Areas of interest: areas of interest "Shopping Mall"
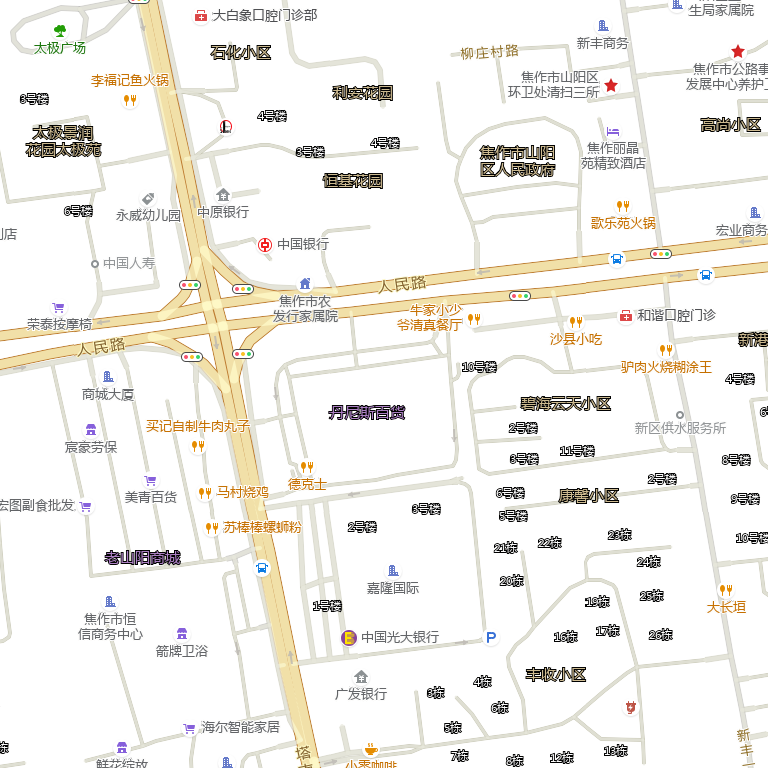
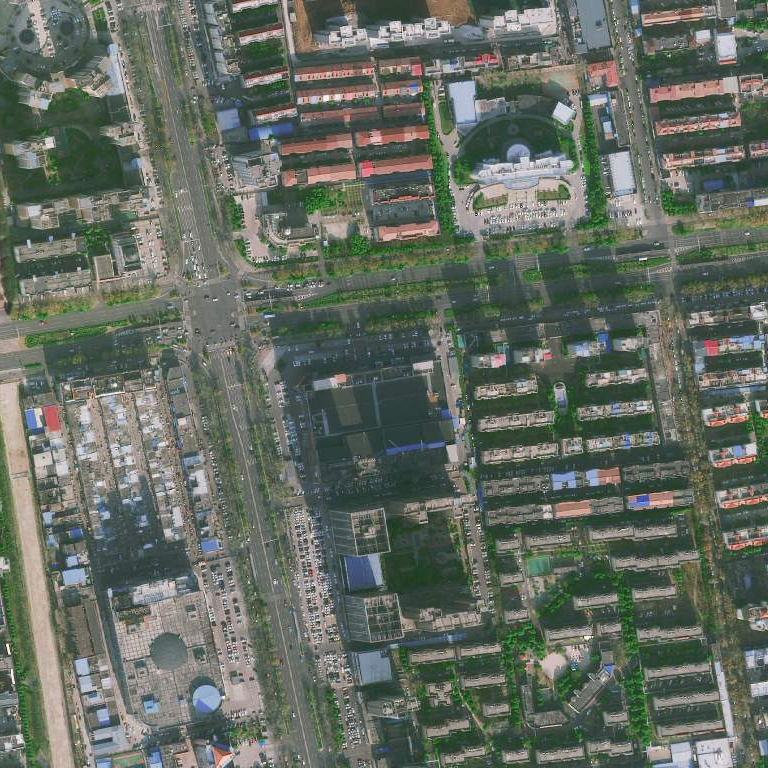